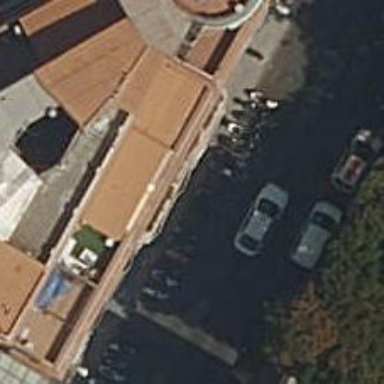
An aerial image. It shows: Motorcycle parking area.